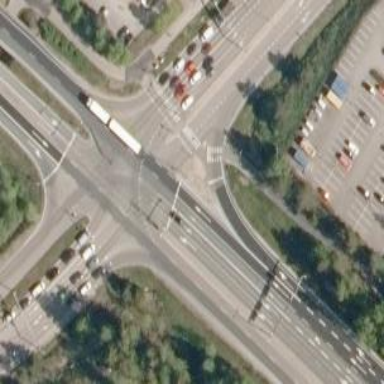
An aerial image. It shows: Crossing on asphalt cycleway.